Interaction volume radius: 5 \u00c5
Interaction volume height: 20 \u00c5
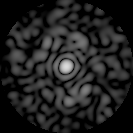
Disorder parameter: 0.7653